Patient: sex F, age 41
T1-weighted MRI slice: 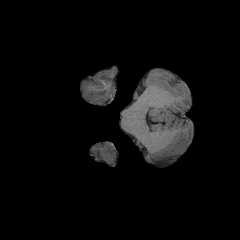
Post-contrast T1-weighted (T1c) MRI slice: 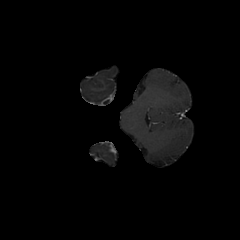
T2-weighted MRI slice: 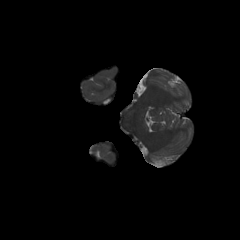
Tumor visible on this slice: no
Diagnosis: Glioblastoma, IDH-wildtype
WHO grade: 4